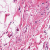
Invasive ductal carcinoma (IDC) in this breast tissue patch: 0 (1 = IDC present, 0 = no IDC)